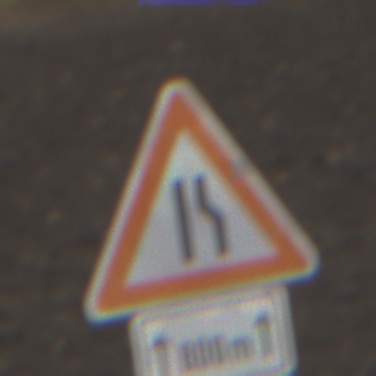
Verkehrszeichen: EinseitigVerengteFahrbahnRechts
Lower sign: LaengeEinerStrecke1
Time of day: MorningAfternoon
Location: Outdoor (Nature)
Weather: Overcast
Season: NotSpecified
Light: Natural